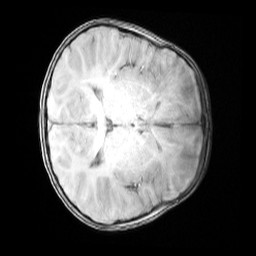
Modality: MP2RAGE
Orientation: axial
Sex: female
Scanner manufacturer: siemens
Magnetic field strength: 3 T
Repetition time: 5 s
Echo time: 0.00355 s